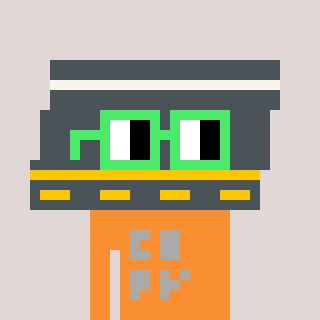
a pixel art character with square light green glasses, a road-shaped head and a orange-colored body on a warm background